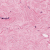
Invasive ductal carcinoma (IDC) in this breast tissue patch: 0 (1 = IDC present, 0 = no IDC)